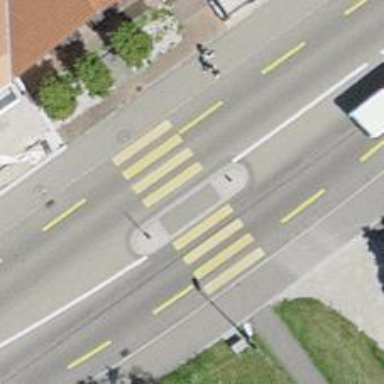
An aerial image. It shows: Zebra crossing with road island.